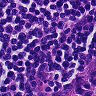
Metastatic tissue present: no